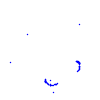
Particle: kaon